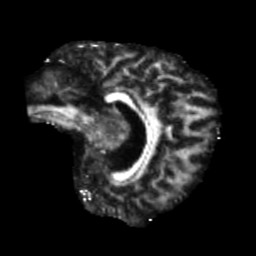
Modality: FA
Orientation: sagittal
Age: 42
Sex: male
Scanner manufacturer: siemens
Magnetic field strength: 3 T
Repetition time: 5.47 s
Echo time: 0.0854 s